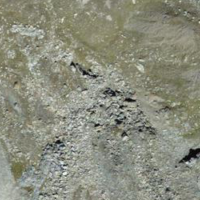
EUNIS habitat code: 48
Species observed at this site:
Oenanthe oenanthe
Prunella collaris